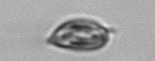
Label: Prorocentrum_triestinum